Field crop: maize
Growth stage: 2
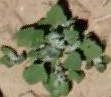
Species: chenopodium